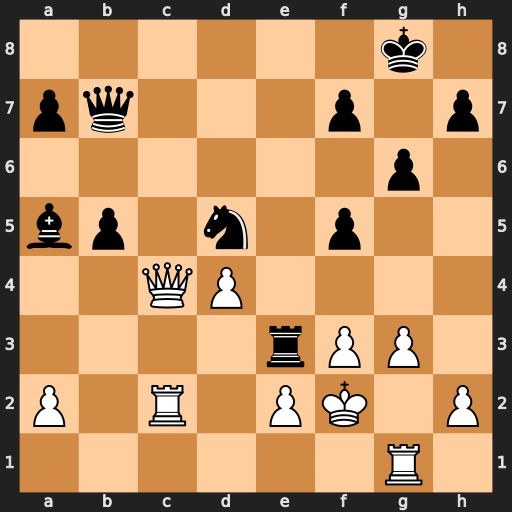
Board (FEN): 6k1/pq3p1p/6p1/bp1n1p2/2QP4/4rPP1/P1R1PK1P/6R1
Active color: w
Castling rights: -
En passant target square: -
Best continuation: Qc8+ Qxc8 Rxc8+ Kg7 Rc5